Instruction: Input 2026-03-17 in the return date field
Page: home
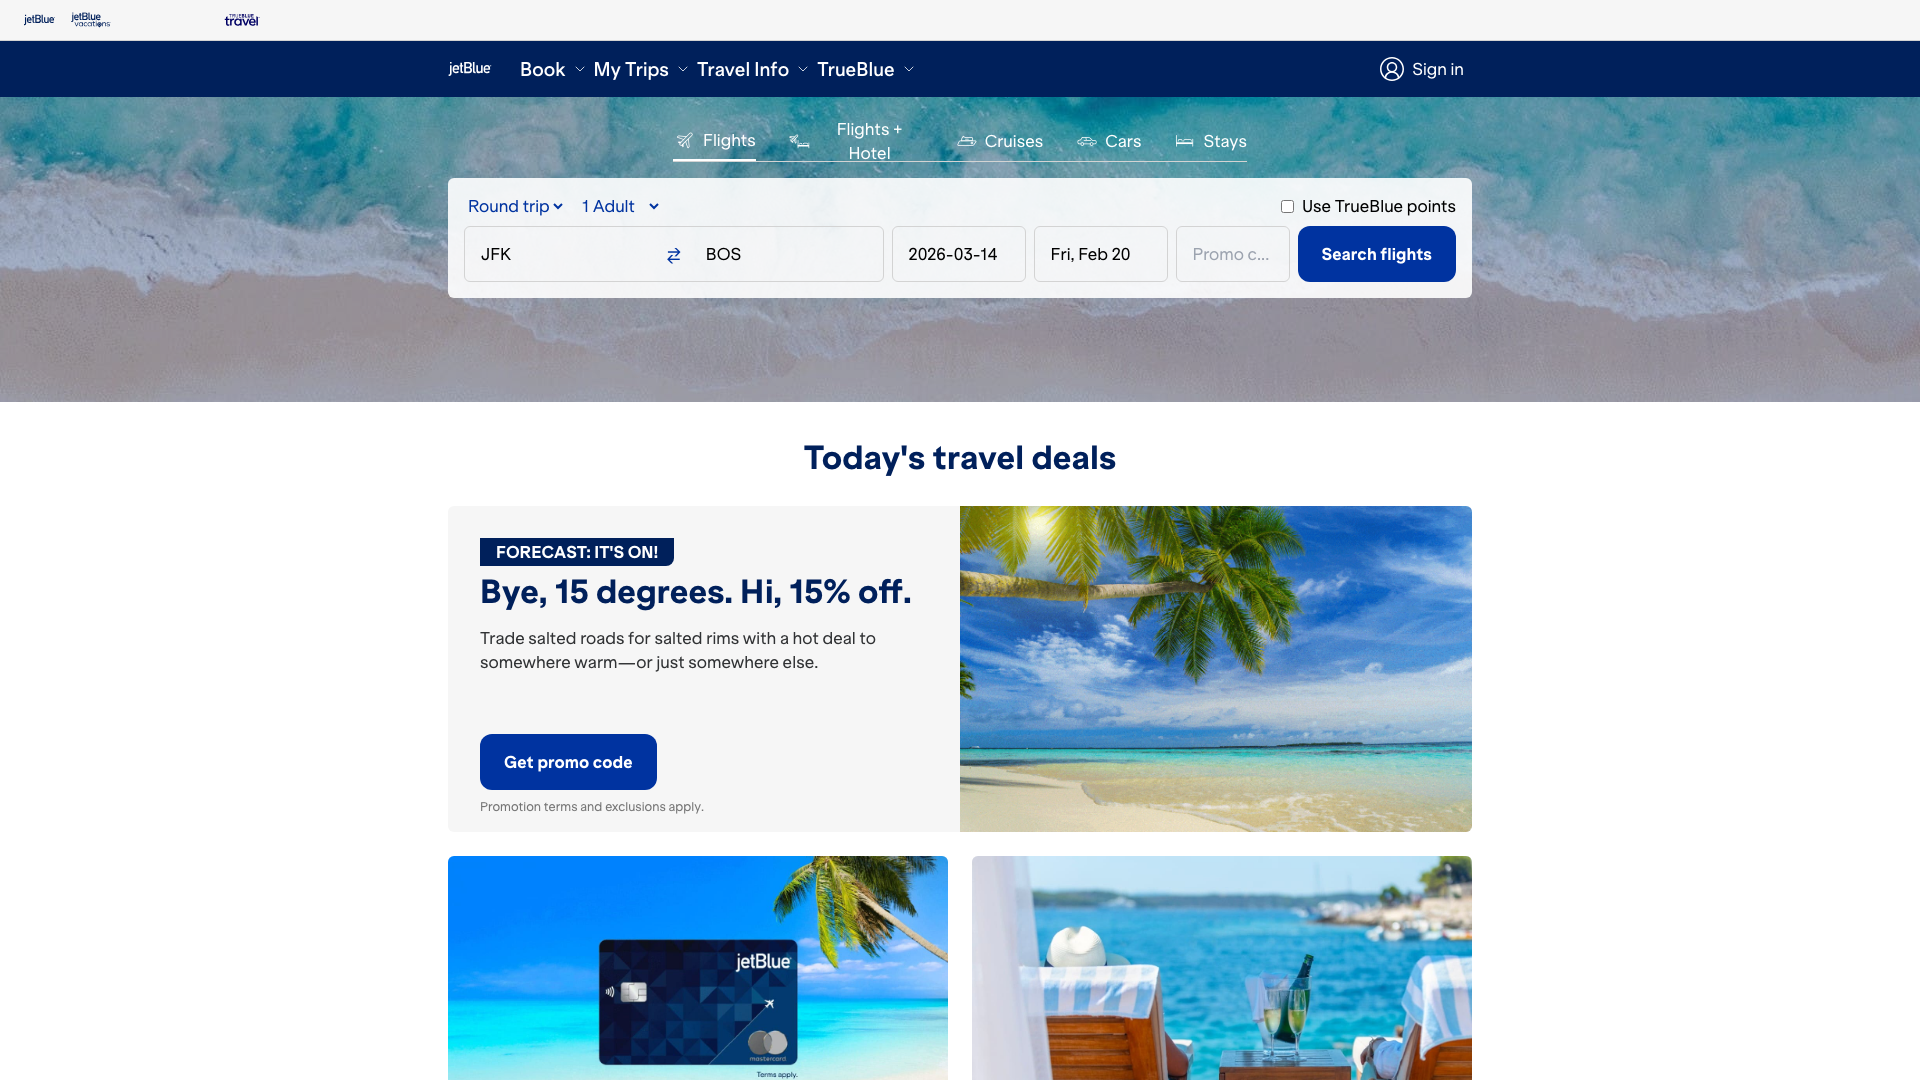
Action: type